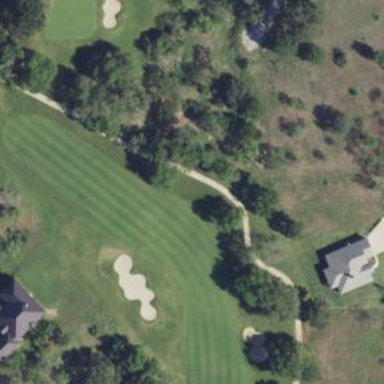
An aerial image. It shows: Path designated for golf carts.